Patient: sex M, age 46
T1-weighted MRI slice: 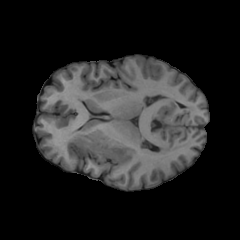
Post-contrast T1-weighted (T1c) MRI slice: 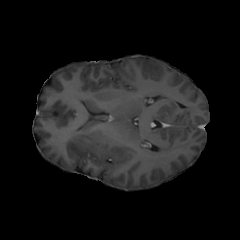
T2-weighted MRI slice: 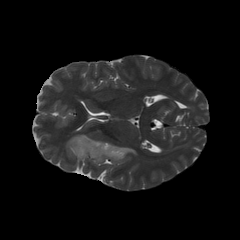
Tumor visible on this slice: yes
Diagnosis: Oligodendroglioma, IDH-mutant, 1p/19q-codeleted
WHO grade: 2